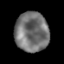
Tissue: lung
Cell type: Epithelial cells
Senescence score: 0.2097
Nuclear area (px): 1309
Mean DAPI intensity: 114.179